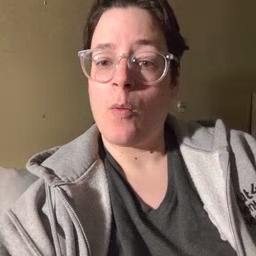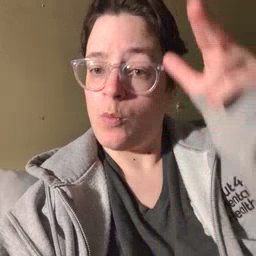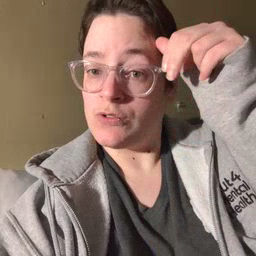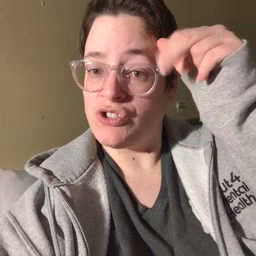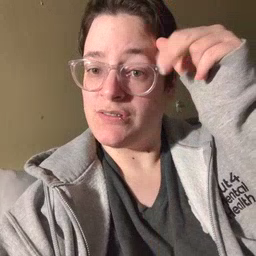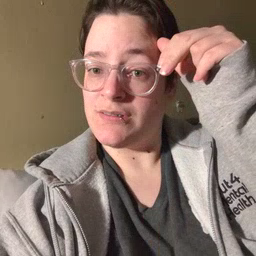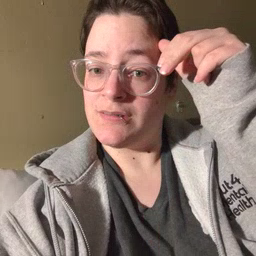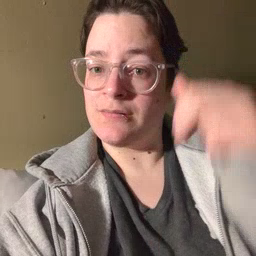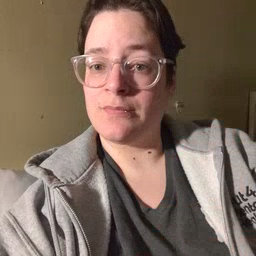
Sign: horse